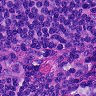
Metastatic tissue present: no